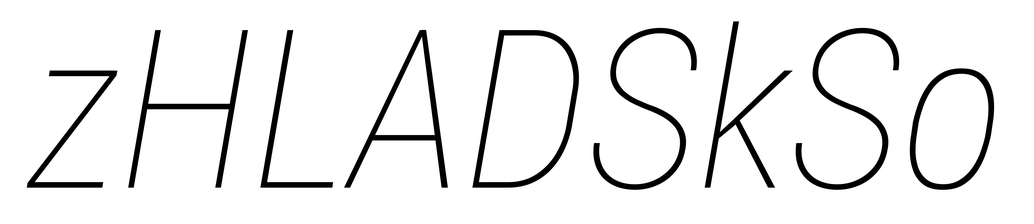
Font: Roboto-Italic_Condensed_Thin_Italic